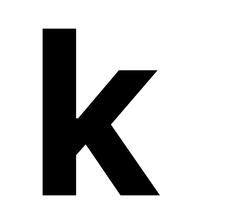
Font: Inter_Bold